Question: When i am about to send a push notification to my app from parse, it has an option to increment the app badge. If i turn it on and send the notification, the apps badge will keep on climbing higher and higher. How do i get the badge to go back to 0? See Image here.
Note: If the answer is in code, please answer in swift.

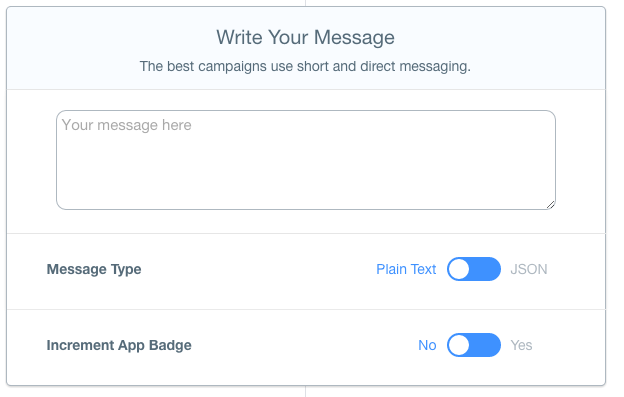
Answer: Swift
'UIApplication.sharedApplication().applicationIconBadgeNumber = 0'
Objective-C
'[UIApplication sharedApplication].applicationIconBadgeNumber = 0;'
to let PARSE know that it has to reset the counter do the following (this also resets the local badge count on the device):
'''
PFInstallation *currentInstallation = [PFInstallation currentInstallation];
if (currentInstallation.badge != 0) {
currentInstallation.badge = 0;
[currentInstallation saveEventually];
}
'''